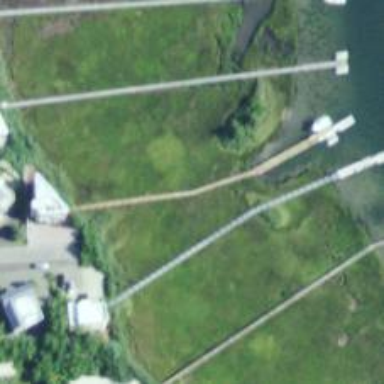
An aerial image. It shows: Man-made pier.